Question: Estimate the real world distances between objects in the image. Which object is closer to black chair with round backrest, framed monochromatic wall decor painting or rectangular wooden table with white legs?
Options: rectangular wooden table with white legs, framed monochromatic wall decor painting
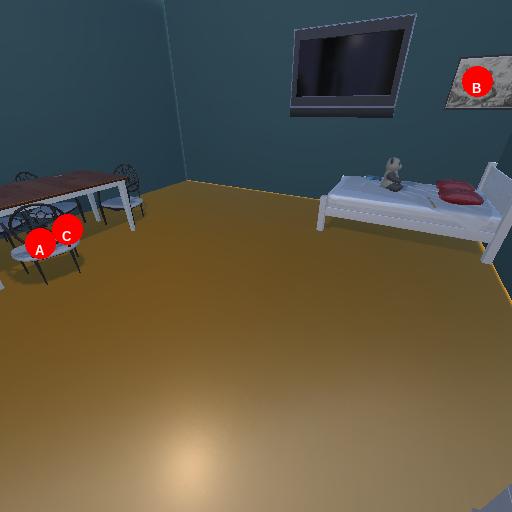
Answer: rectangular wooden table with white legs